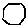
Label: hexagon